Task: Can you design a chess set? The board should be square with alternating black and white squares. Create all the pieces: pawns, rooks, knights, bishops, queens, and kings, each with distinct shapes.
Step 147:
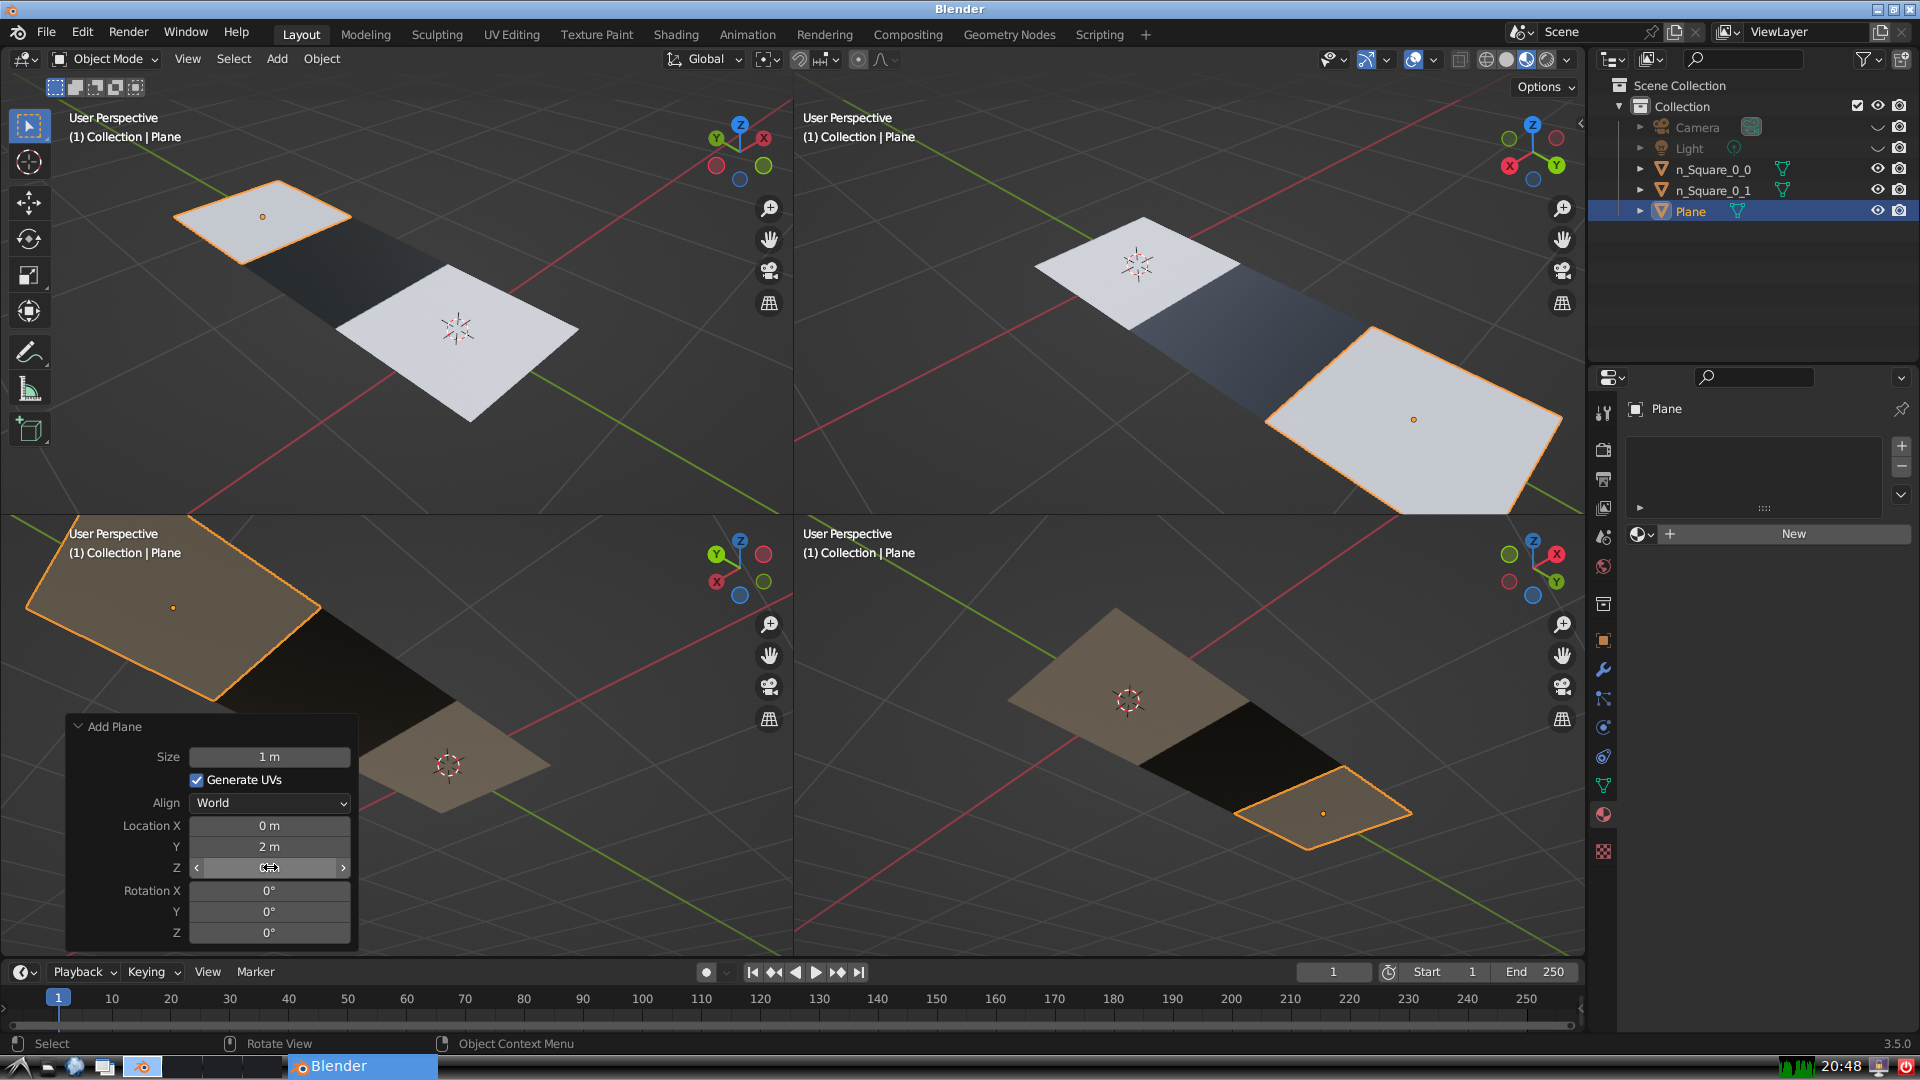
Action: click: no